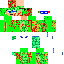
A male human skin with green skin, wearing brown long hair dressed in a red tshirt and red pants, featuring a closed mouth.